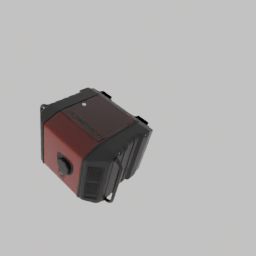
Label: electronics